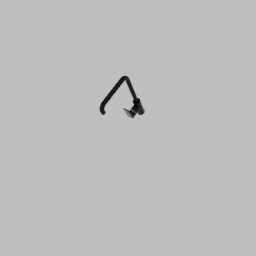
Label: appliances